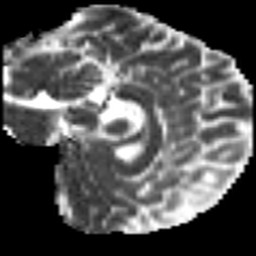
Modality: MD
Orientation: sagittal
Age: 29
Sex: male
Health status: ill
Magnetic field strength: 3 T
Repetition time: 9 s
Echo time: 0.093 s